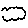
Label: cloud